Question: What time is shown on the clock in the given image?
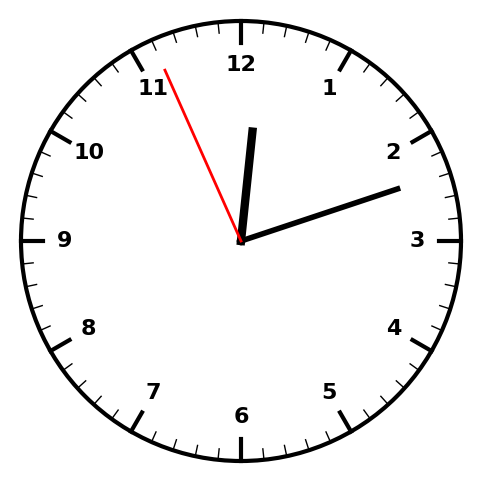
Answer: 12:11:56